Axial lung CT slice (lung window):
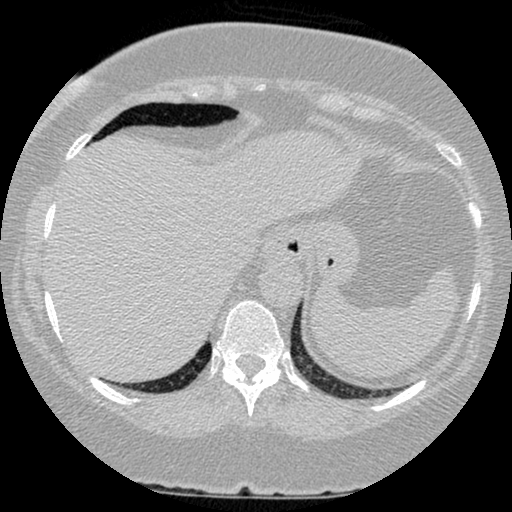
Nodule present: no